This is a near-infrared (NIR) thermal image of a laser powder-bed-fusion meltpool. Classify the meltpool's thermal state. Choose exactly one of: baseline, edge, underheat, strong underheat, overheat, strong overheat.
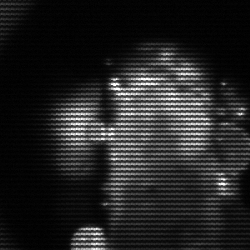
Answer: strong underheat